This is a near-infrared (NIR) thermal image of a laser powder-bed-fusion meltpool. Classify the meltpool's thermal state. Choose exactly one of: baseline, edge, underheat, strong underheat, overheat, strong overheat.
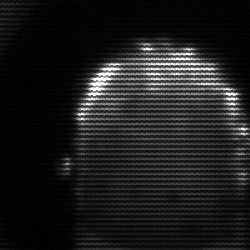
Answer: baseline